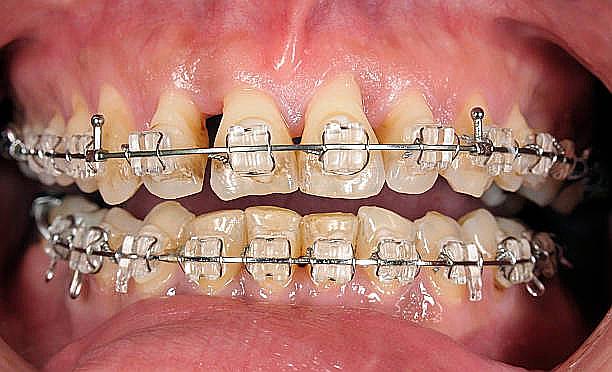
Condition: Gingivitis